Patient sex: M
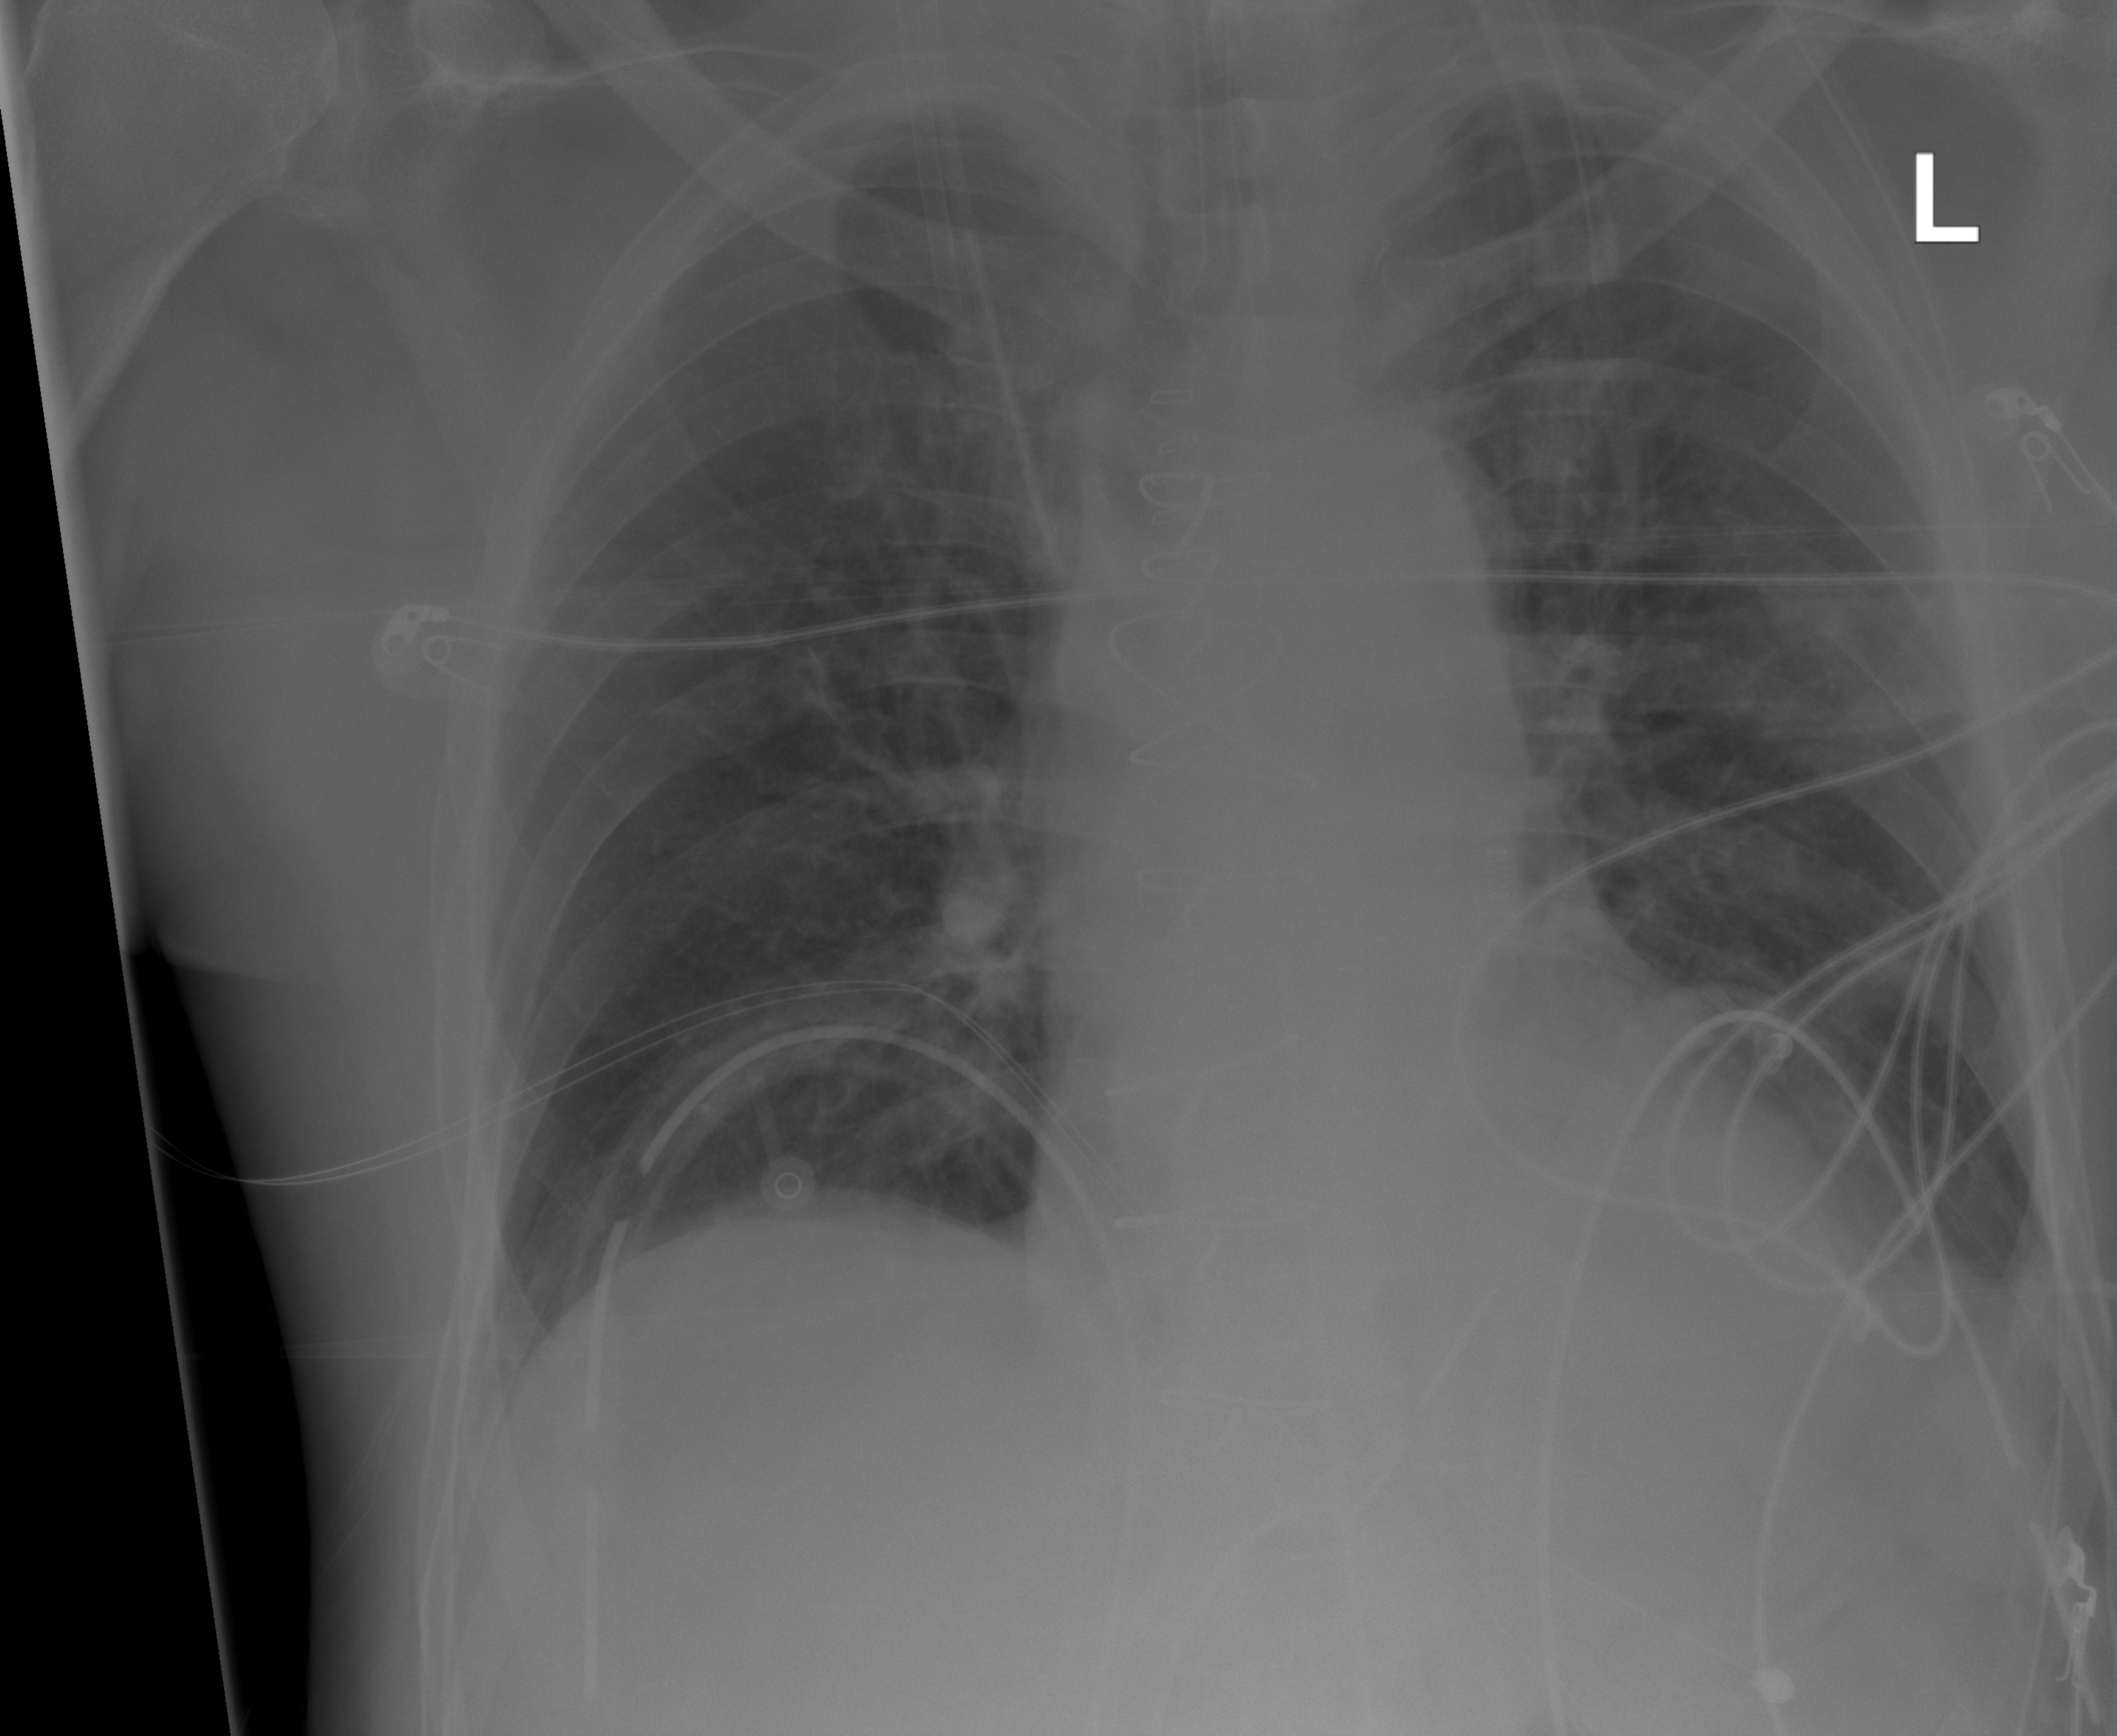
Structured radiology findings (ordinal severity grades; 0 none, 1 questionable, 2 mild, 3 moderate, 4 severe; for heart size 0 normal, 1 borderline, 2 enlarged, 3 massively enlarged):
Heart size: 0
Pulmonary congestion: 0
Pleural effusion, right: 0
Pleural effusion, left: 0
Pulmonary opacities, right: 0
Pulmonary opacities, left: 0
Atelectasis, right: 0
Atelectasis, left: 2